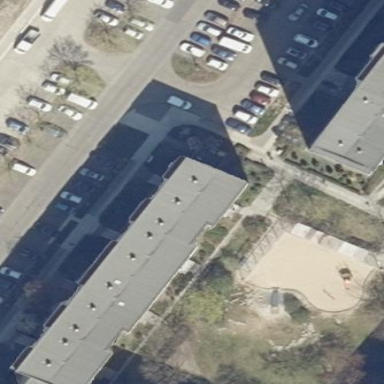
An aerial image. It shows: Building with apartments and flat roof.